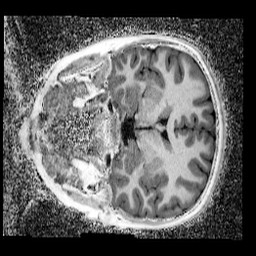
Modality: UNIT1_denoised
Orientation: coronal
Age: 11
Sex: female
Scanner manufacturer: siemens
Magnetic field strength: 3 T
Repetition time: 4 s
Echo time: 0.00299 s